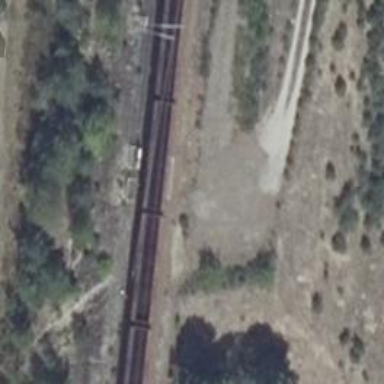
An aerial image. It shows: Railway switch.